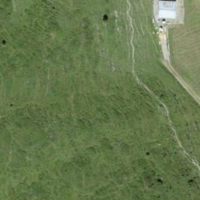
EUNIS habitat code: 25
Species observed at this site:
Rhododendron ferrugineum